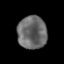
Tissue: prostate
Cell type: Epithelial cells
Senescence score: 0.3621
Nuclear area (px): 942
Mean DAPI intensity: 106.243